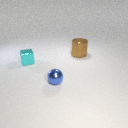
small cyan metal cube in front of large brown metal cylinder